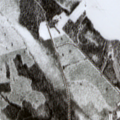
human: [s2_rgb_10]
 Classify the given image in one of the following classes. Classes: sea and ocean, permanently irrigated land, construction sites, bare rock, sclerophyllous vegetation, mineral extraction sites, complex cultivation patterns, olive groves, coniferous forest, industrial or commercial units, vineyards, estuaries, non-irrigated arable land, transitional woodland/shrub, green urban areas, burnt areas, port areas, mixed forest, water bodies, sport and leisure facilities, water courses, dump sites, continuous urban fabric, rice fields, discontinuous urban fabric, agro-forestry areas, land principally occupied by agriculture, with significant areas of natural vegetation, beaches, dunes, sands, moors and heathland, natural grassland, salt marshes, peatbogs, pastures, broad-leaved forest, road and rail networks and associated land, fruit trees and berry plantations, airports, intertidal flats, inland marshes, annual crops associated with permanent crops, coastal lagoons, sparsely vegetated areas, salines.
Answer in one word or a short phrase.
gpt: mixed forest, transitional woodland/shrub, peatbogs, water bodies